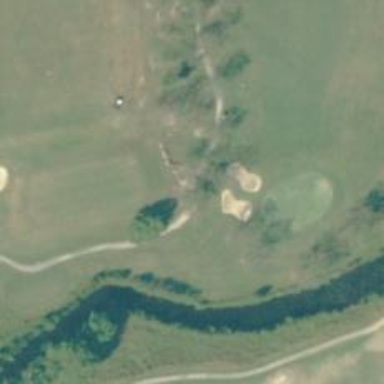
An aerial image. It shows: Golf cartpath that is also road path.